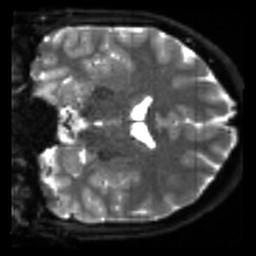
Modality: sbref
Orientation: coronal
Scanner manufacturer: siemens
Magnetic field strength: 3 T
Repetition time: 4 s
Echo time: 0.0594 s